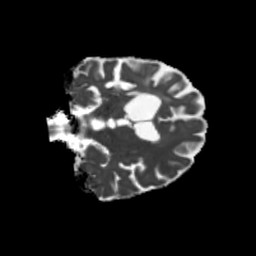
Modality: MD
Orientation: coronal
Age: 70
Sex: male
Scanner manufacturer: siemens
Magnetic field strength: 3 T
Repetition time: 5.25 s
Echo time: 0.08 s